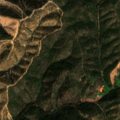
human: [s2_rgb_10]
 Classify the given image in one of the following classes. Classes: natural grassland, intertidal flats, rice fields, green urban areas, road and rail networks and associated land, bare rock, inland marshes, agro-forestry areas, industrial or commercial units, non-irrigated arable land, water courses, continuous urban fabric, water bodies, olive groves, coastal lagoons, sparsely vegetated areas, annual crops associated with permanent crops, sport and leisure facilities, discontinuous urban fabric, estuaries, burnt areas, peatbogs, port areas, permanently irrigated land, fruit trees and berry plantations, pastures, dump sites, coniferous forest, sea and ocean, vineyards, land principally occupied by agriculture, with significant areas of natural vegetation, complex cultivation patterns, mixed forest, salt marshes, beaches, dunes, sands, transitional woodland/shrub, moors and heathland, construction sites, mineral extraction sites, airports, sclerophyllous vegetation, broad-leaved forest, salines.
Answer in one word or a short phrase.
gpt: broad-leaved forest, transitional woodland/shrub